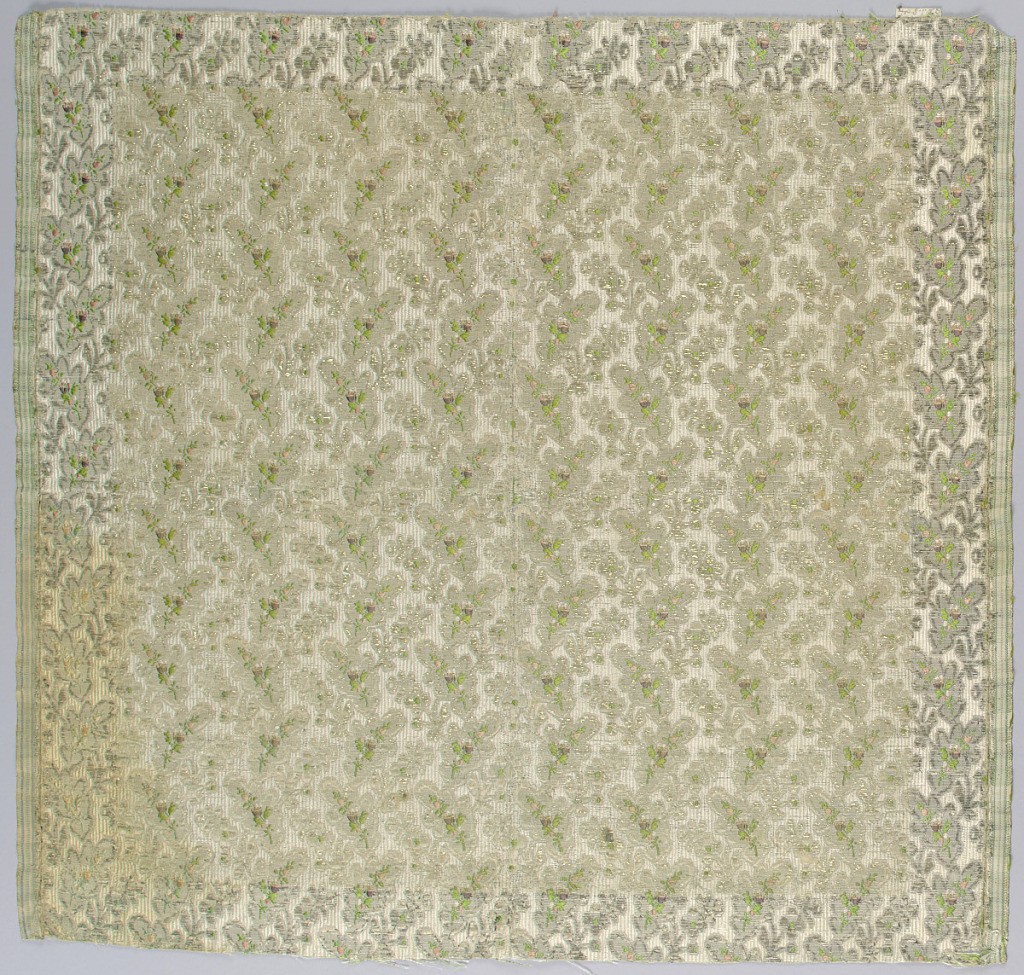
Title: Textile
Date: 1750–1800
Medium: silk, metallic Technique: woven
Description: Pattern of leaves facing in alternate directions.